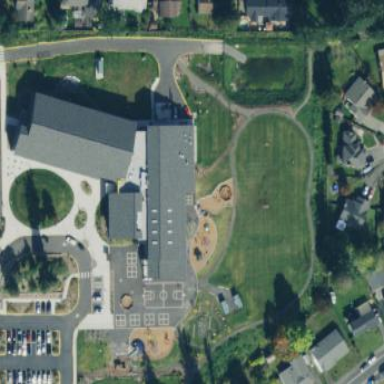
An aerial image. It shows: School.